Question: I'm binding a 'ListBox' to an 'ObservableCollection' of items which have an 'Image' property, which returns an 'Image'. However, instead of getting a list of images, I get this:

Any suggestions?
Xaml:
'''
<Window x:Class="ObservableCollectionDirectoryListBox.MainWindow"
xmlns="http://schemas.microsoft.com/winfx/2006/xaml/presentation"
xmlns:x="http://schemas.microsoft.com/winfx/2006/xaml"
Title="MainWindow" Height="350" Width="525">
<DockPanel>
<ListBox DockPanel.Dock="Top"
Name="listBox"
ItemsSource="{Binding Source={StaticResource infos}}"
DisplayMemberPath="Image"/>
</DockPanel>
</Window>
'''
C#:
'''
using System;
using System.Collections.Generic;
using System.Linq;
using System.Text;
using System.Windows;
using System.Windows.Controls;
using System.Windows.Data;
using System.Windows.Documents;
using System.Windows.Input;
using System.Windows.Media;
using System.Windows.Media.Imaging;
using System.Windows.Navigation;
using System.Windows.Shapes;
using System.Collections.ObjectModel;
using System.IO;
using System.Threading;
namespace ObservableCollectionDirectoryListBox
{
public class ImageFileInfo : FileSystemInfo
{
public Image Image
{
get
{
var image = new Image() { Width = 100 };
var bitmapImage = new BitmapImage();
bitmapImage.BeginInit();
bitmapImage.UriSource = new Uri(this.FullName);
bitmapImage.DecodePixelWidth = 100;
bitmapImage.EndInit();
image.Source = bitmapImage;
return image;
}
}
public ImageFileInfo(string path)
: base()
{
FullPath = path;
}
public override void Delete()
{
throw new NotImplementedException();
}
public override bool Exists
{
get { throw new NotImplementedException(); }
}
public override string Name
{
get { throw new NotImplementedException(); }
}
}
public partial class MainWindow : Window
{
public MainWindow()
{
var infos = new ObservableCollection<ImageFileInfo>();
Resources.Add("infos", infos);
InitializeComponent();
new DirectoryInfo(@"C:\Users\dharmatech\Pictures\From dharmatech\Camera roll")
.GetFiles("*.jpg")
.ToList()
.ForEach(file => infos.Add(new ImageFileInfo(file.FullName)));
var fileSystemWatcher =
new FileSystemWatcher(@"C:\Users\dharmatech\Pictures\From dharmatech\Camera roll")
{ EnableRaisingEvents = true };
var context = SynchronizationContext.Current;
fileSystemWatcher.Created += (s, e) =>
context.Post(val =>
{
if ((File.GetAttributes(e.FullPath) & FileAttributes.Normal) ==
FileAttributes.Normal)
infos.Add(new ImageFileInfo(e.Name));
}, true);
}
}
}
'''
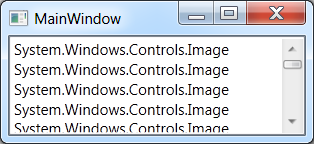
Answer: You shouldn't really have a collection of 'Images' which is a control and does not belong there, instead it should be a collection of 'ImageSource', which then in a 'DataTemplate' ('ListBox.ItemTemplate') can be bound to the 'Source' of an 'Image'.